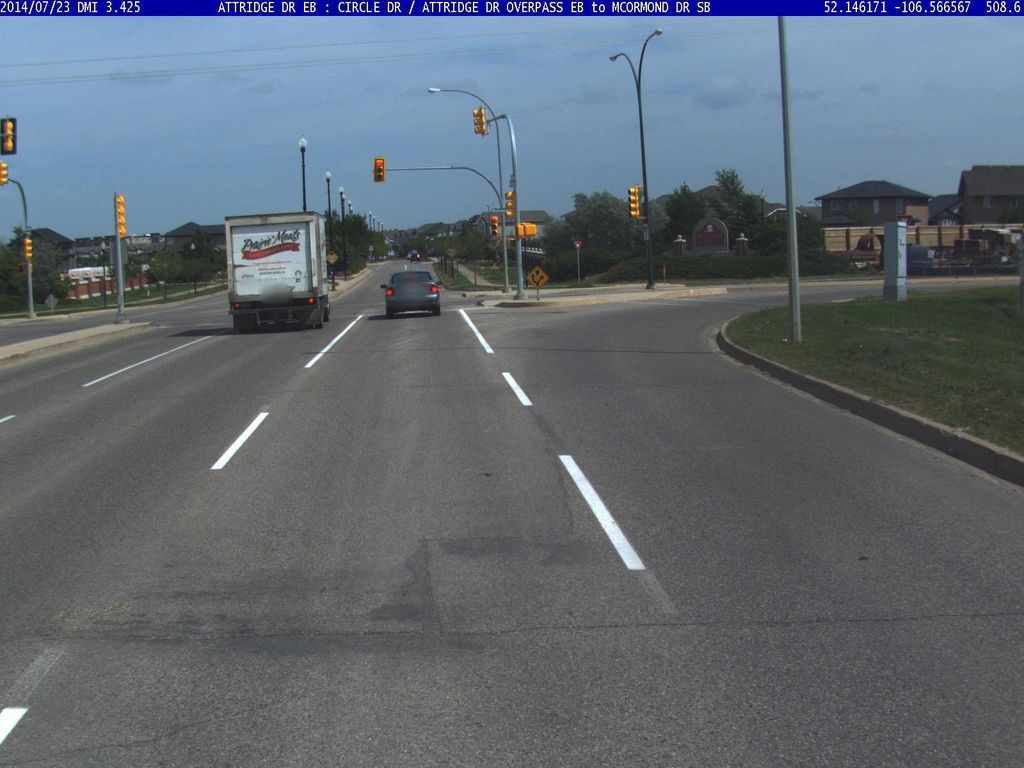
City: saskatoon